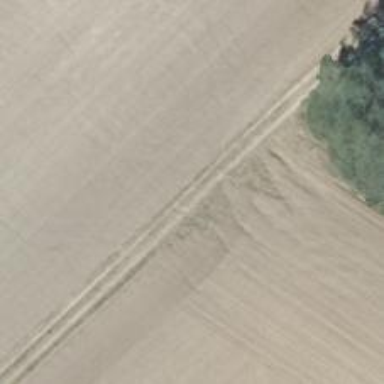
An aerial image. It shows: Track with sand surface of grade3 quality.